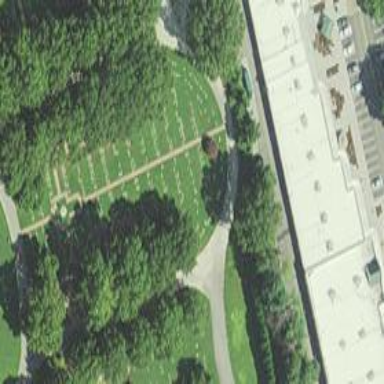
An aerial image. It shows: Sector within cemetery.